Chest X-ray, AP view. Patient: 34 years old, sex M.
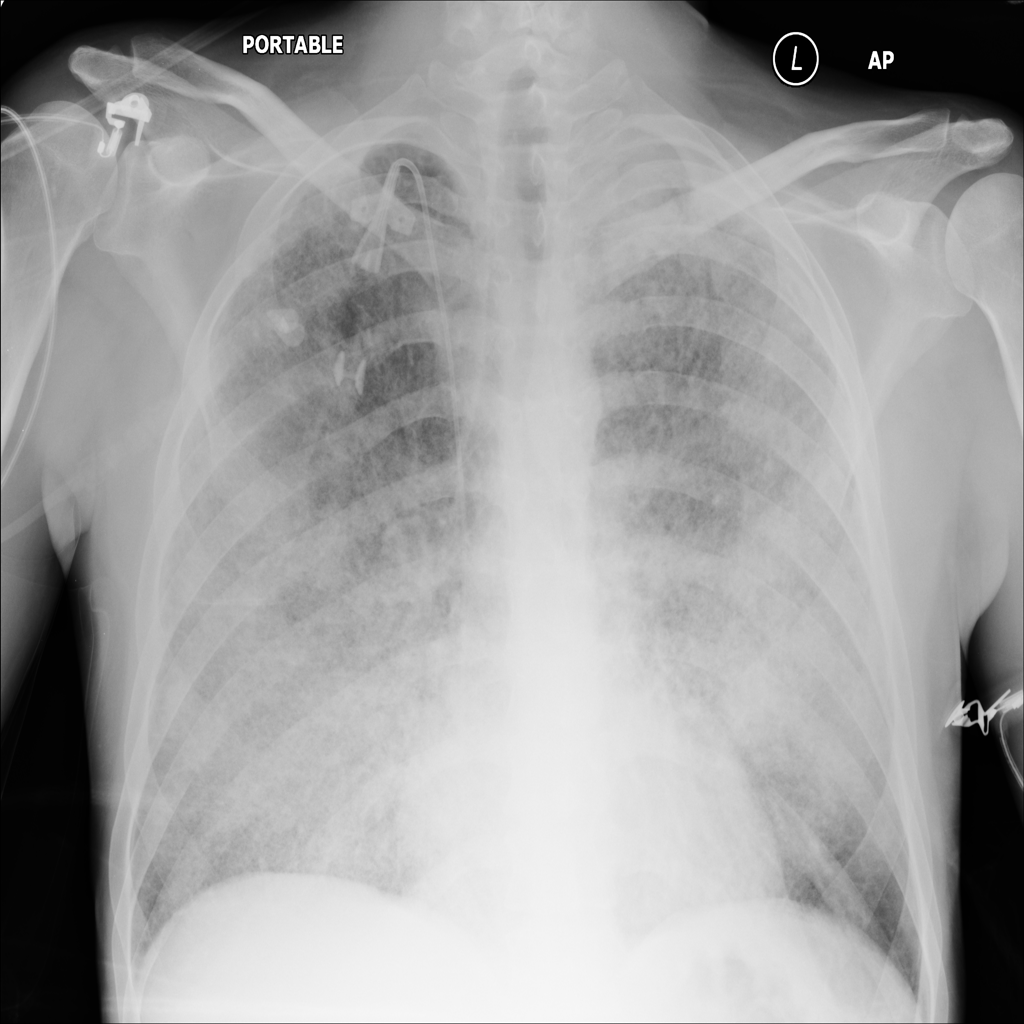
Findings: Infiltration, Pneumothorax